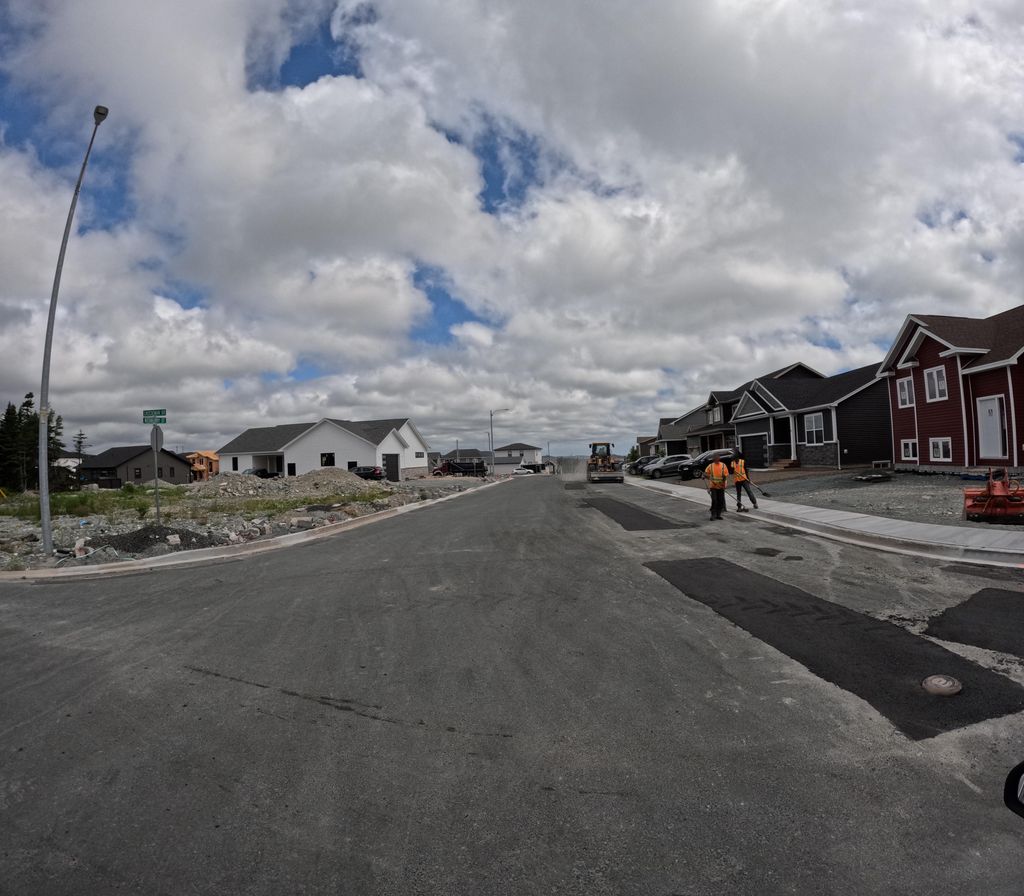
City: st_johns